Current action and preconditions to check: trajectory_clear

Your task: For each precondition in the list above, predict whether it will hold at this action.

Consider the current scene as observed from the mobile robot's camera, and analyze the predicted future states of all dynamic agents (e.g., people, animals, vehicles, or any moving entities) within the NEXT SECOND.

IMPORTANT: Only answer "very likely" if you are absolutely certain—based on strong, clear evidence—that a dynamic agent will violate the precondition in the predicted future state. Do NOT answer "very likely" for unlikely, ambiguous, or low-probability risks.

Ask yourself for each precondition: Is there a high probability, with clear and convincing evidence, that the predicted future states of any dynamic agent will interfere with the predicted future state of the currently executing action within the NEXT SECOND, causing that precondition to fail?

Assess the risk level based on these predictions. Use "likely" or "very likely" if motions create a clear risk of interference.

Use "neutral" or "improbable" if agents are nearby but their predicted paths are clearly diverging or non-conflicting.

Failure Risk Categories: "very improbable", "improbable", "neutral", "likely", "very likely"

Answer Format: Output ONLY the probability_of_failure value from these categories: "very improbable", "improbable", "neutral", "likely", "very likely"

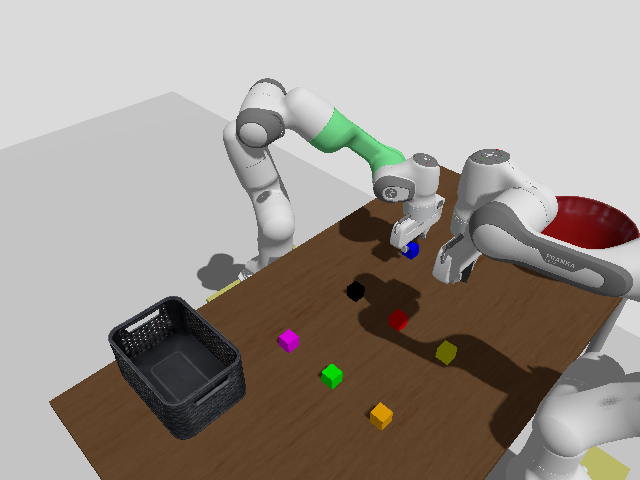

Answer: very improbable